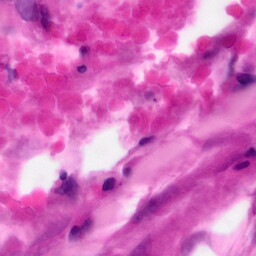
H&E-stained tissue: Pancreatic